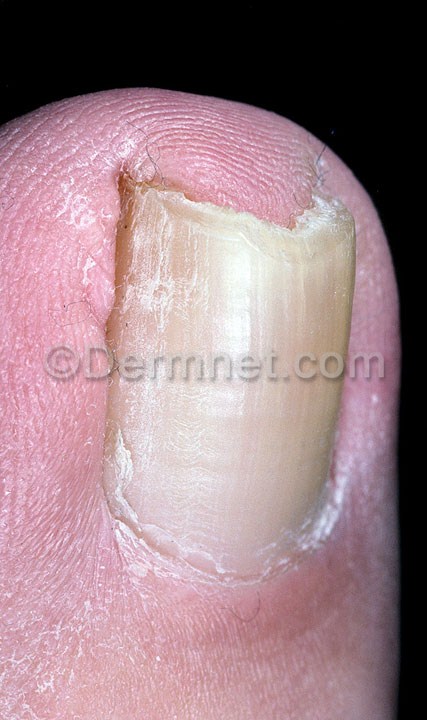
Disease: Nail Fungus and other Nail Disease